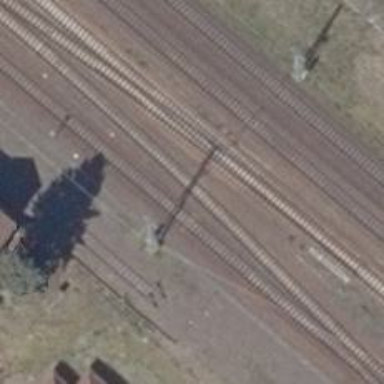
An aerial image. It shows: Siding railway line with electrified contact line for the trains.